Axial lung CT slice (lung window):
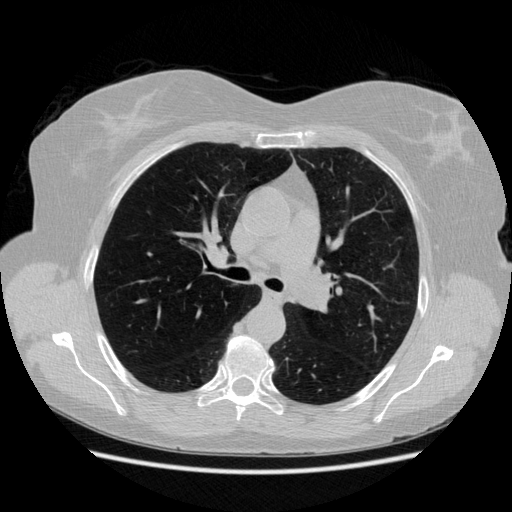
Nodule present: no